Question: I have image URL from Amazon S3 - <URL>
When I try to share this URL on linkedin status update I do not see image thumbnail
The same with Facebook. But other images work fine.
I think that image was not uploaded correctly on S3, but I do not know what is missed.
Could you point me what can be wrong with the image or how I can validated it?
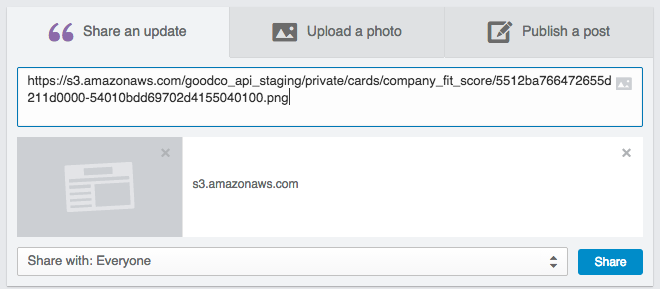
Answer: Check the mime-type of the response header, is it of image type?